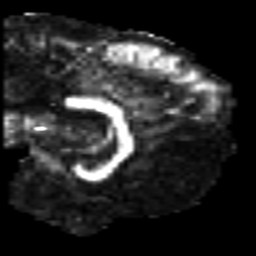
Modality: FA
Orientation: sagittal
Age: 21
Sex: male
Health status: healthy
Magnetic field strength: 3 T
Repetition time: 7 s
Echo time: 0.0926 s